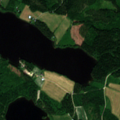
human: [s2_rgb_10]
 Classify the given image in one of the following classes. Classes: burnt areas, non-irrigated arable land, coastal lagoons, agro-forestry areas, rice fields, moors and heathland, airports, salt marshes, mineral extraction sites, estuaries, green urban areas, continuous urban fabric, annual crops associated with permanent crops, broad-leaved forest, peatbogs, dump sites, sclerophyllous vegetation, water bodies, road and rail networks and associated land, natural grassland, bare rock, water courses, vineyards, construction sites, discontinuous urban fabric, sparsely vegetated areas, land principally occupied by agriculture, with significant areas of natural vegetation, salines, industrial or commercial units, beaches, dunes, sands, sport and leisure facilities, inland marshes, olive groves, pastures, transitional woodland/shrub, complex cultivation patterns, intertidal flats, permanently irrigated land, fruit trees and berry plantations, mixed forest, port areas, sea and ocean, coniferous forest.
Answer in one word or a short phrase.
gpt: coniferous forest, mixed forest, water bodies